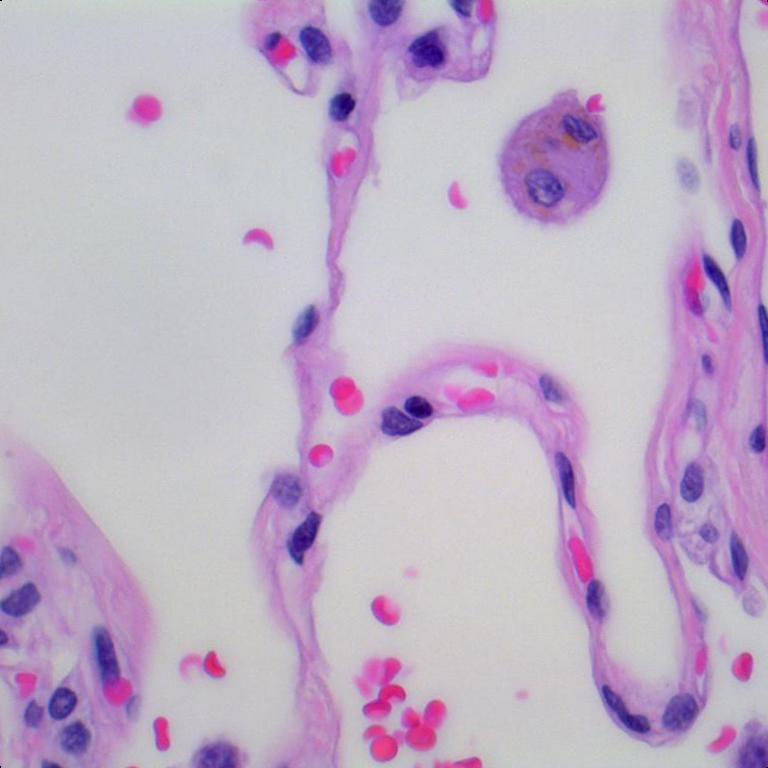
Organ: lung
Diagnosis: benign